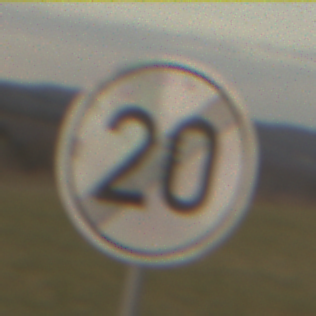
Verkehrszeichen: EndeGeschwindigkeit20
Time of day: SunriseSunset
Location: Outdoor (Nature)
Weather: PartlyCloudy
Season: NotSpecified
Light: Natural